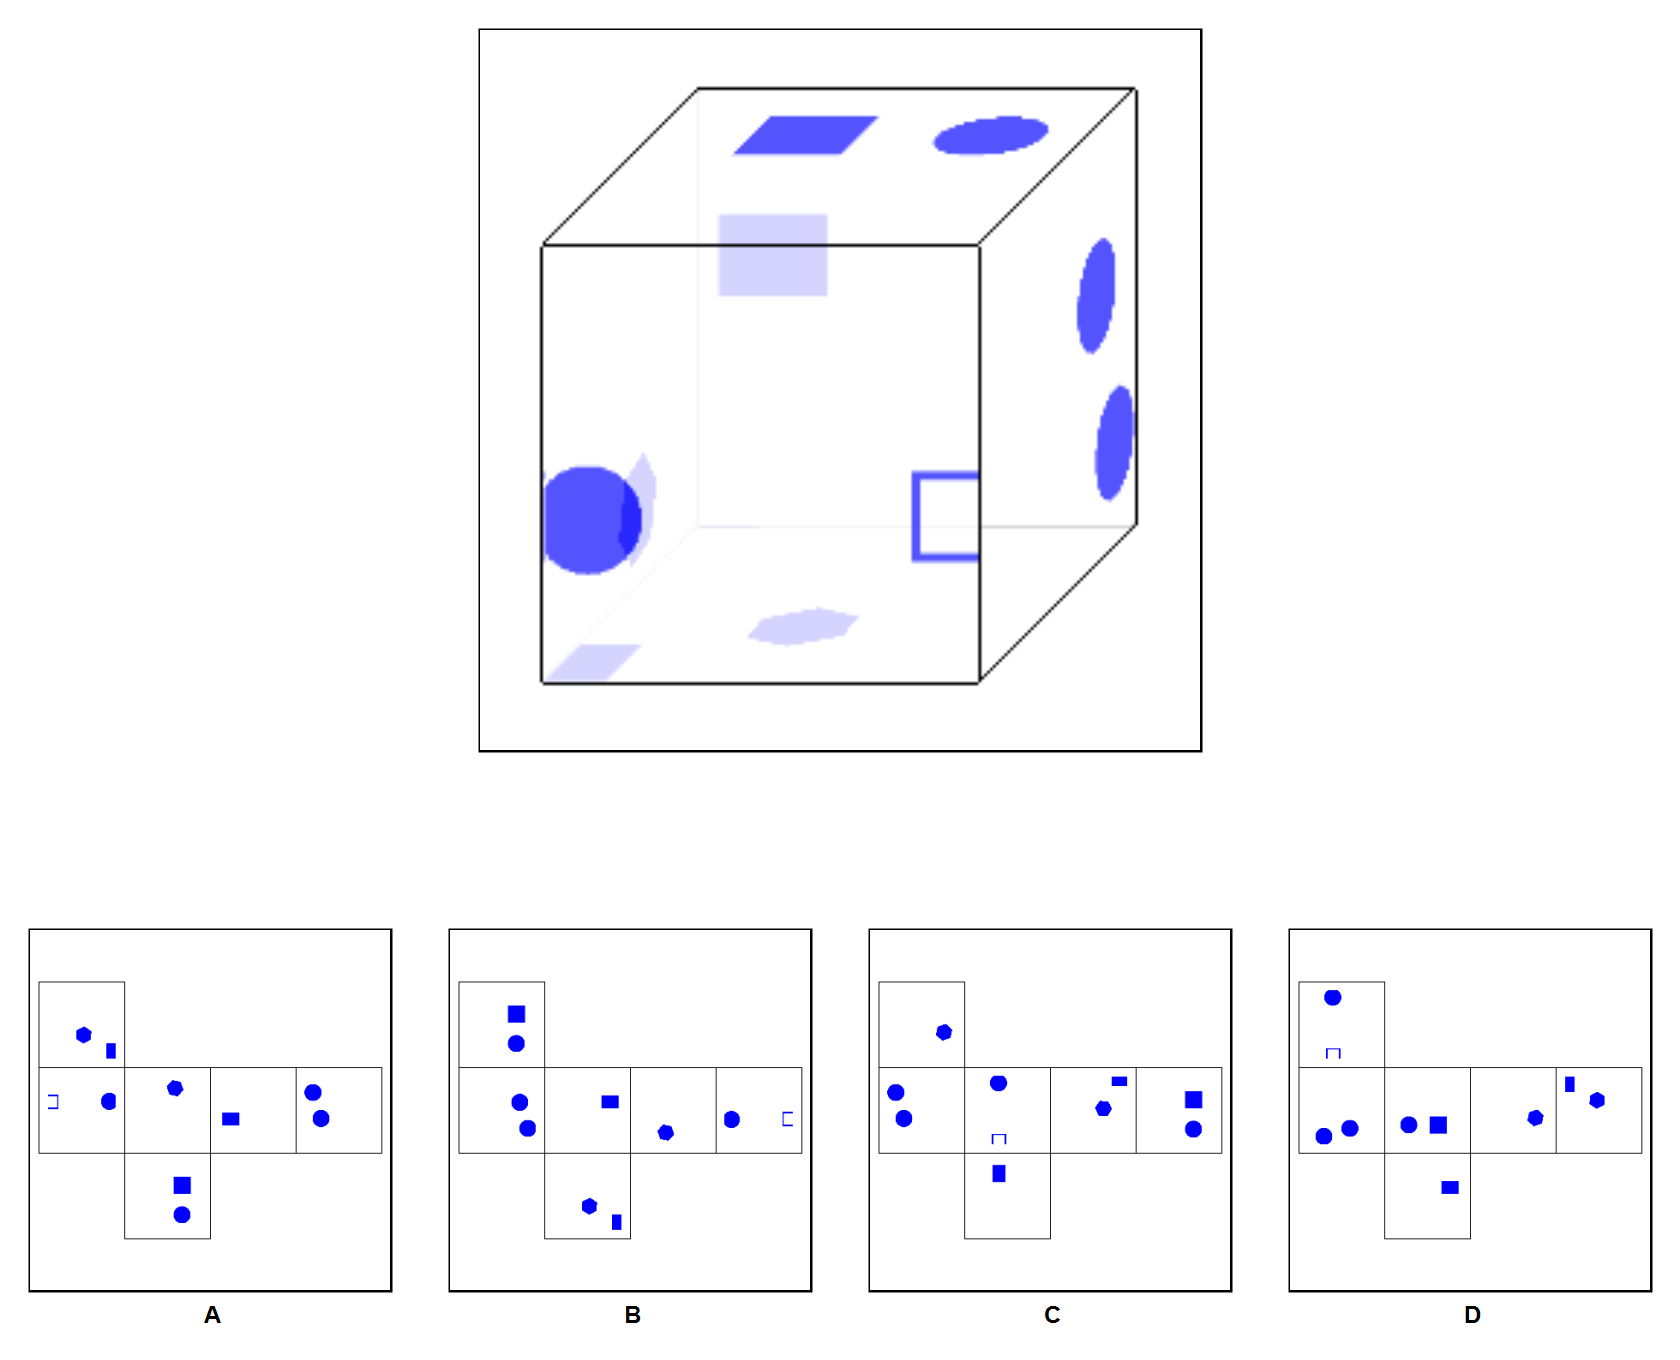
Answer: C